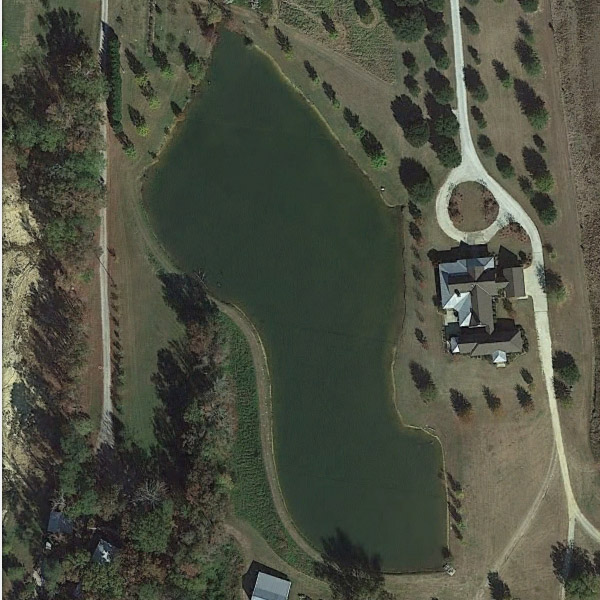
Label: Pond